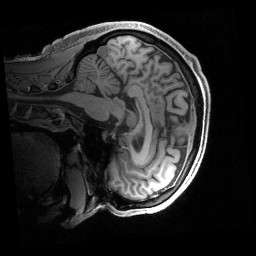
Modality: T1w
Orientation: sagittal
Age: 52
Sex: male
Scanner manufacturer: siemens
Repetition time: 2.4 s
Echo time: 0.00231 s